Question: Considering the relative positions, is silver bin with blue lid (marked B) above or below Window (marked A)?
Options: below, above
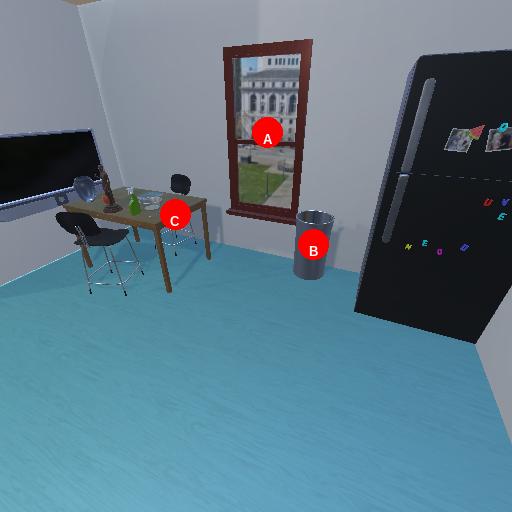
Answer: below